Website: home-depot
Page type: account-dashboard
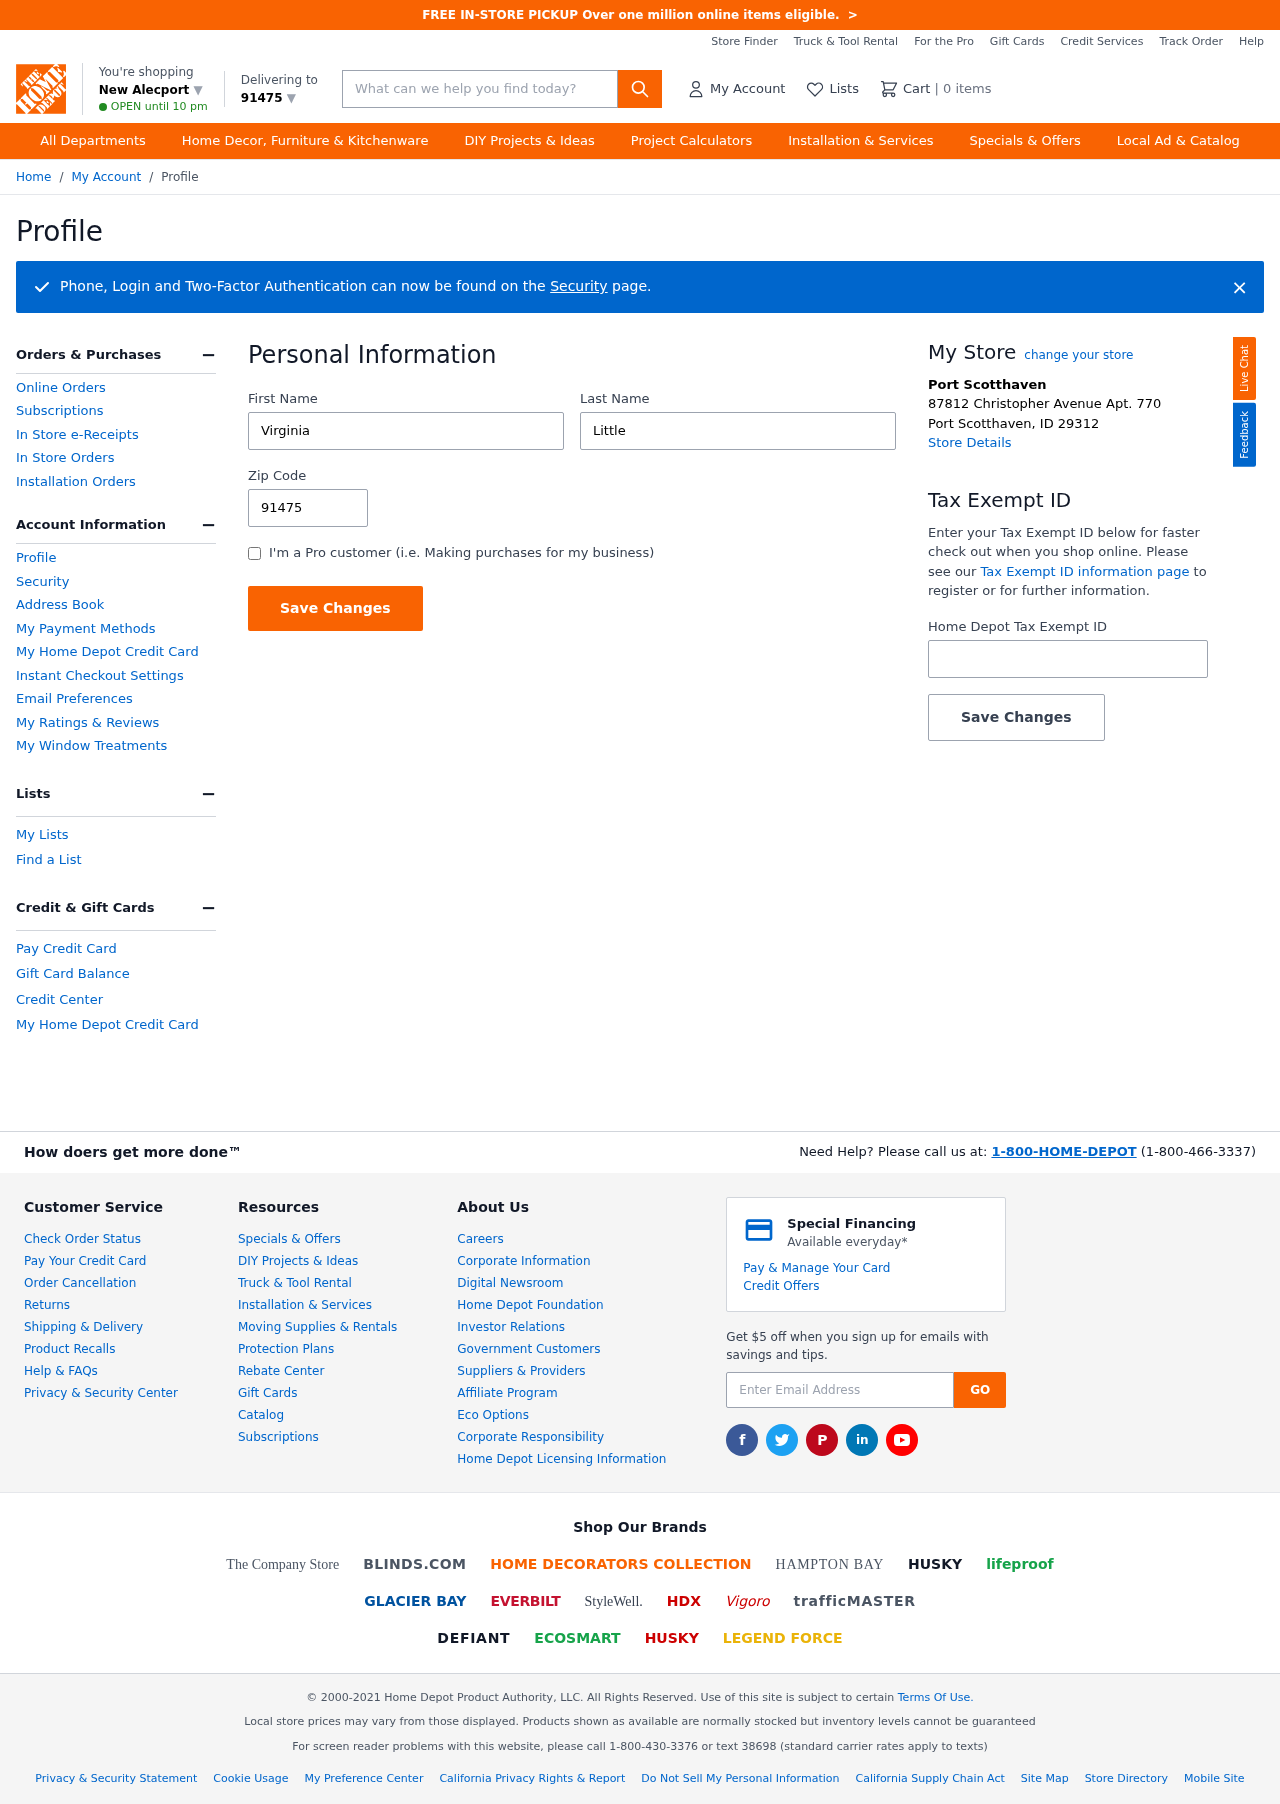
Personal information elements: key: PII_CITY
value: New Alecport ▼
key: PII_FIRSTNAME
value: Virginia
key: PII_LASTNAME
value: Little
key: PII_LOCATION1_CITY
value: Port Scotthaven
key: PII_LOCATION1_CITY_STATE_ZIP
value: Port Scotthaven, ID 29312
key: PII_LOCATION1_STREET
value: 87812 Christopher Avenue Apt. 770
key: PII_POSTCODE
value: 91475 ▼
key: PII_POSTCODE
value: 91475
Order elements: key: ORDER_NUM_ITEMS
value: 0
Search elements: key: HEADER_SEARCH
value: What can we help you find today?